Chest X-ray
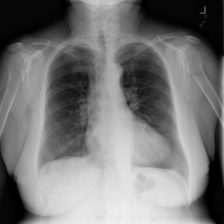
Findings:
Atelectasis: negative
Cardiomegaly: negative
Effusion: negative
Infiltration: negative
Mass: negative
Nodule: negative
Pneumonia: negative
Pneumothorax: negative
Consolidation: negative
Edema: negative
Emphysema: negative
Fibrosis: negative
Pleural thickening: negative
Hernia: negative